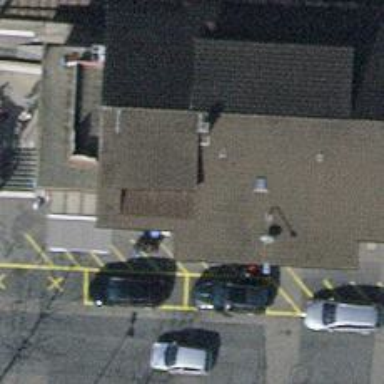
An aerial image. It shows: Kiosk.